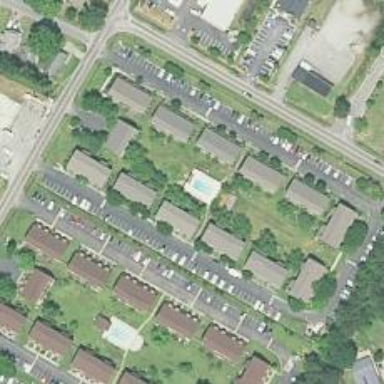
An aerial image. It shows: Neighborhood.